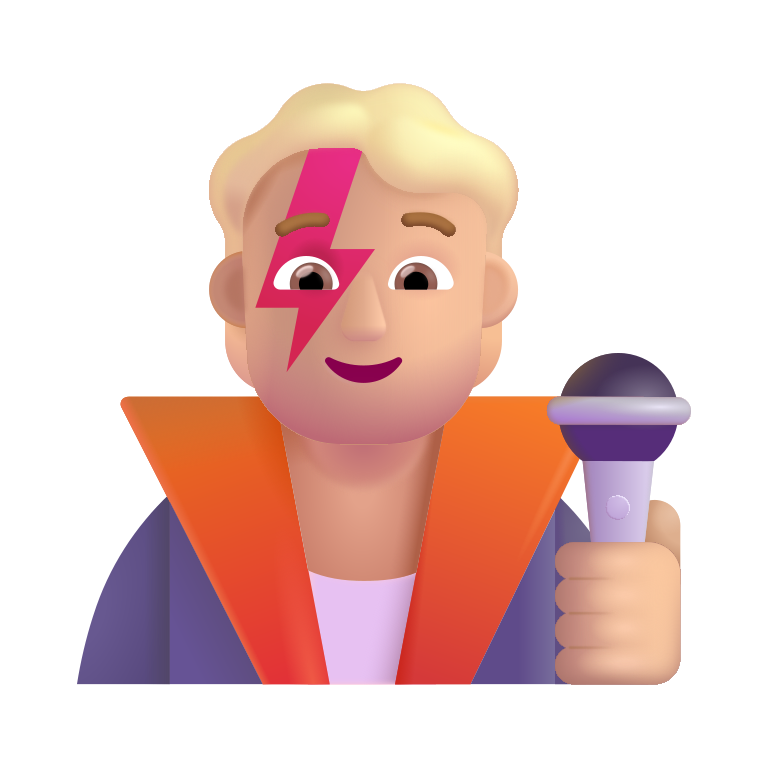
singer color  light